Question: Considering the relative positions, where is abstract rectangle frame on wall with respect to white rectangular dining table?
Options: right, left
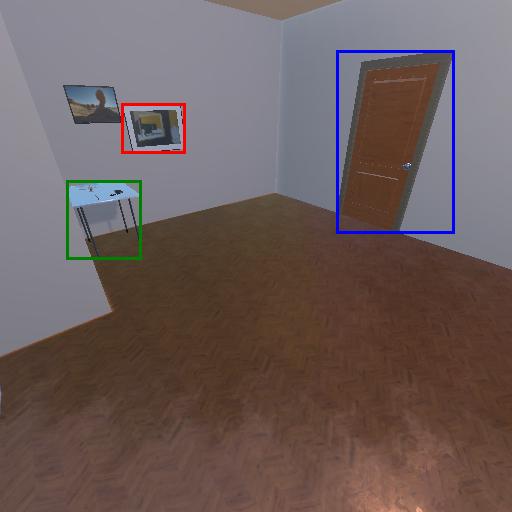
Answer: right